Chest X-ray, PA view. Patient: 39 years old, sex F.
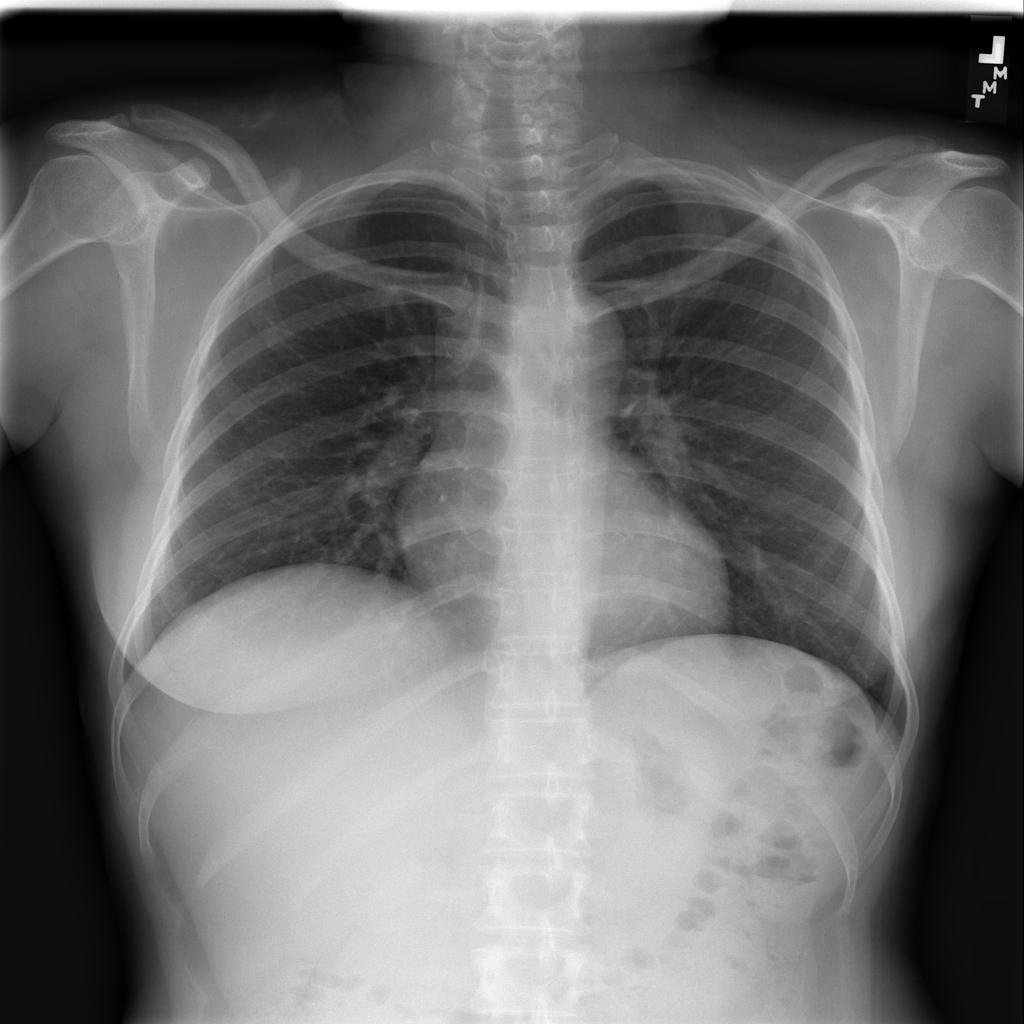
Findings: No Finding